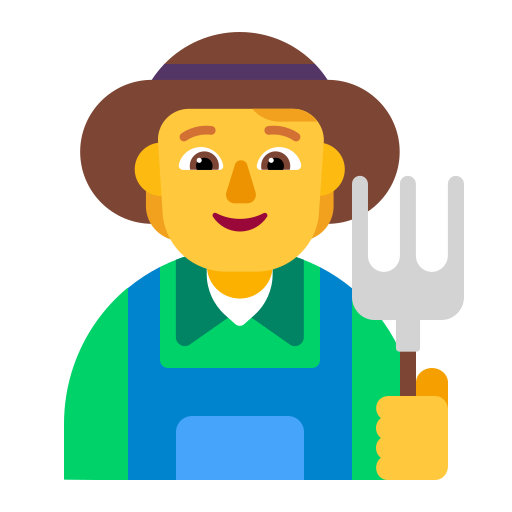
farmer flat default